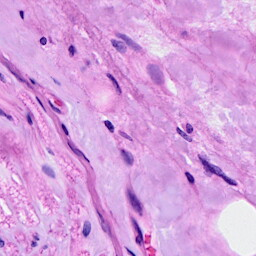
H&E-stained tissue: Breast